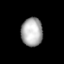
Tissue: lung
Cell type: Epithelial cells
Senescence score: 0.1681
Nuclear area (px): 600
Mean DAPI intensity: 171.807